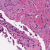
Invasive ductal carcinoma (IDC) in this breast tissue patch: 0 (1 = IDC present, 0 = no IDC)